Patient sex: F
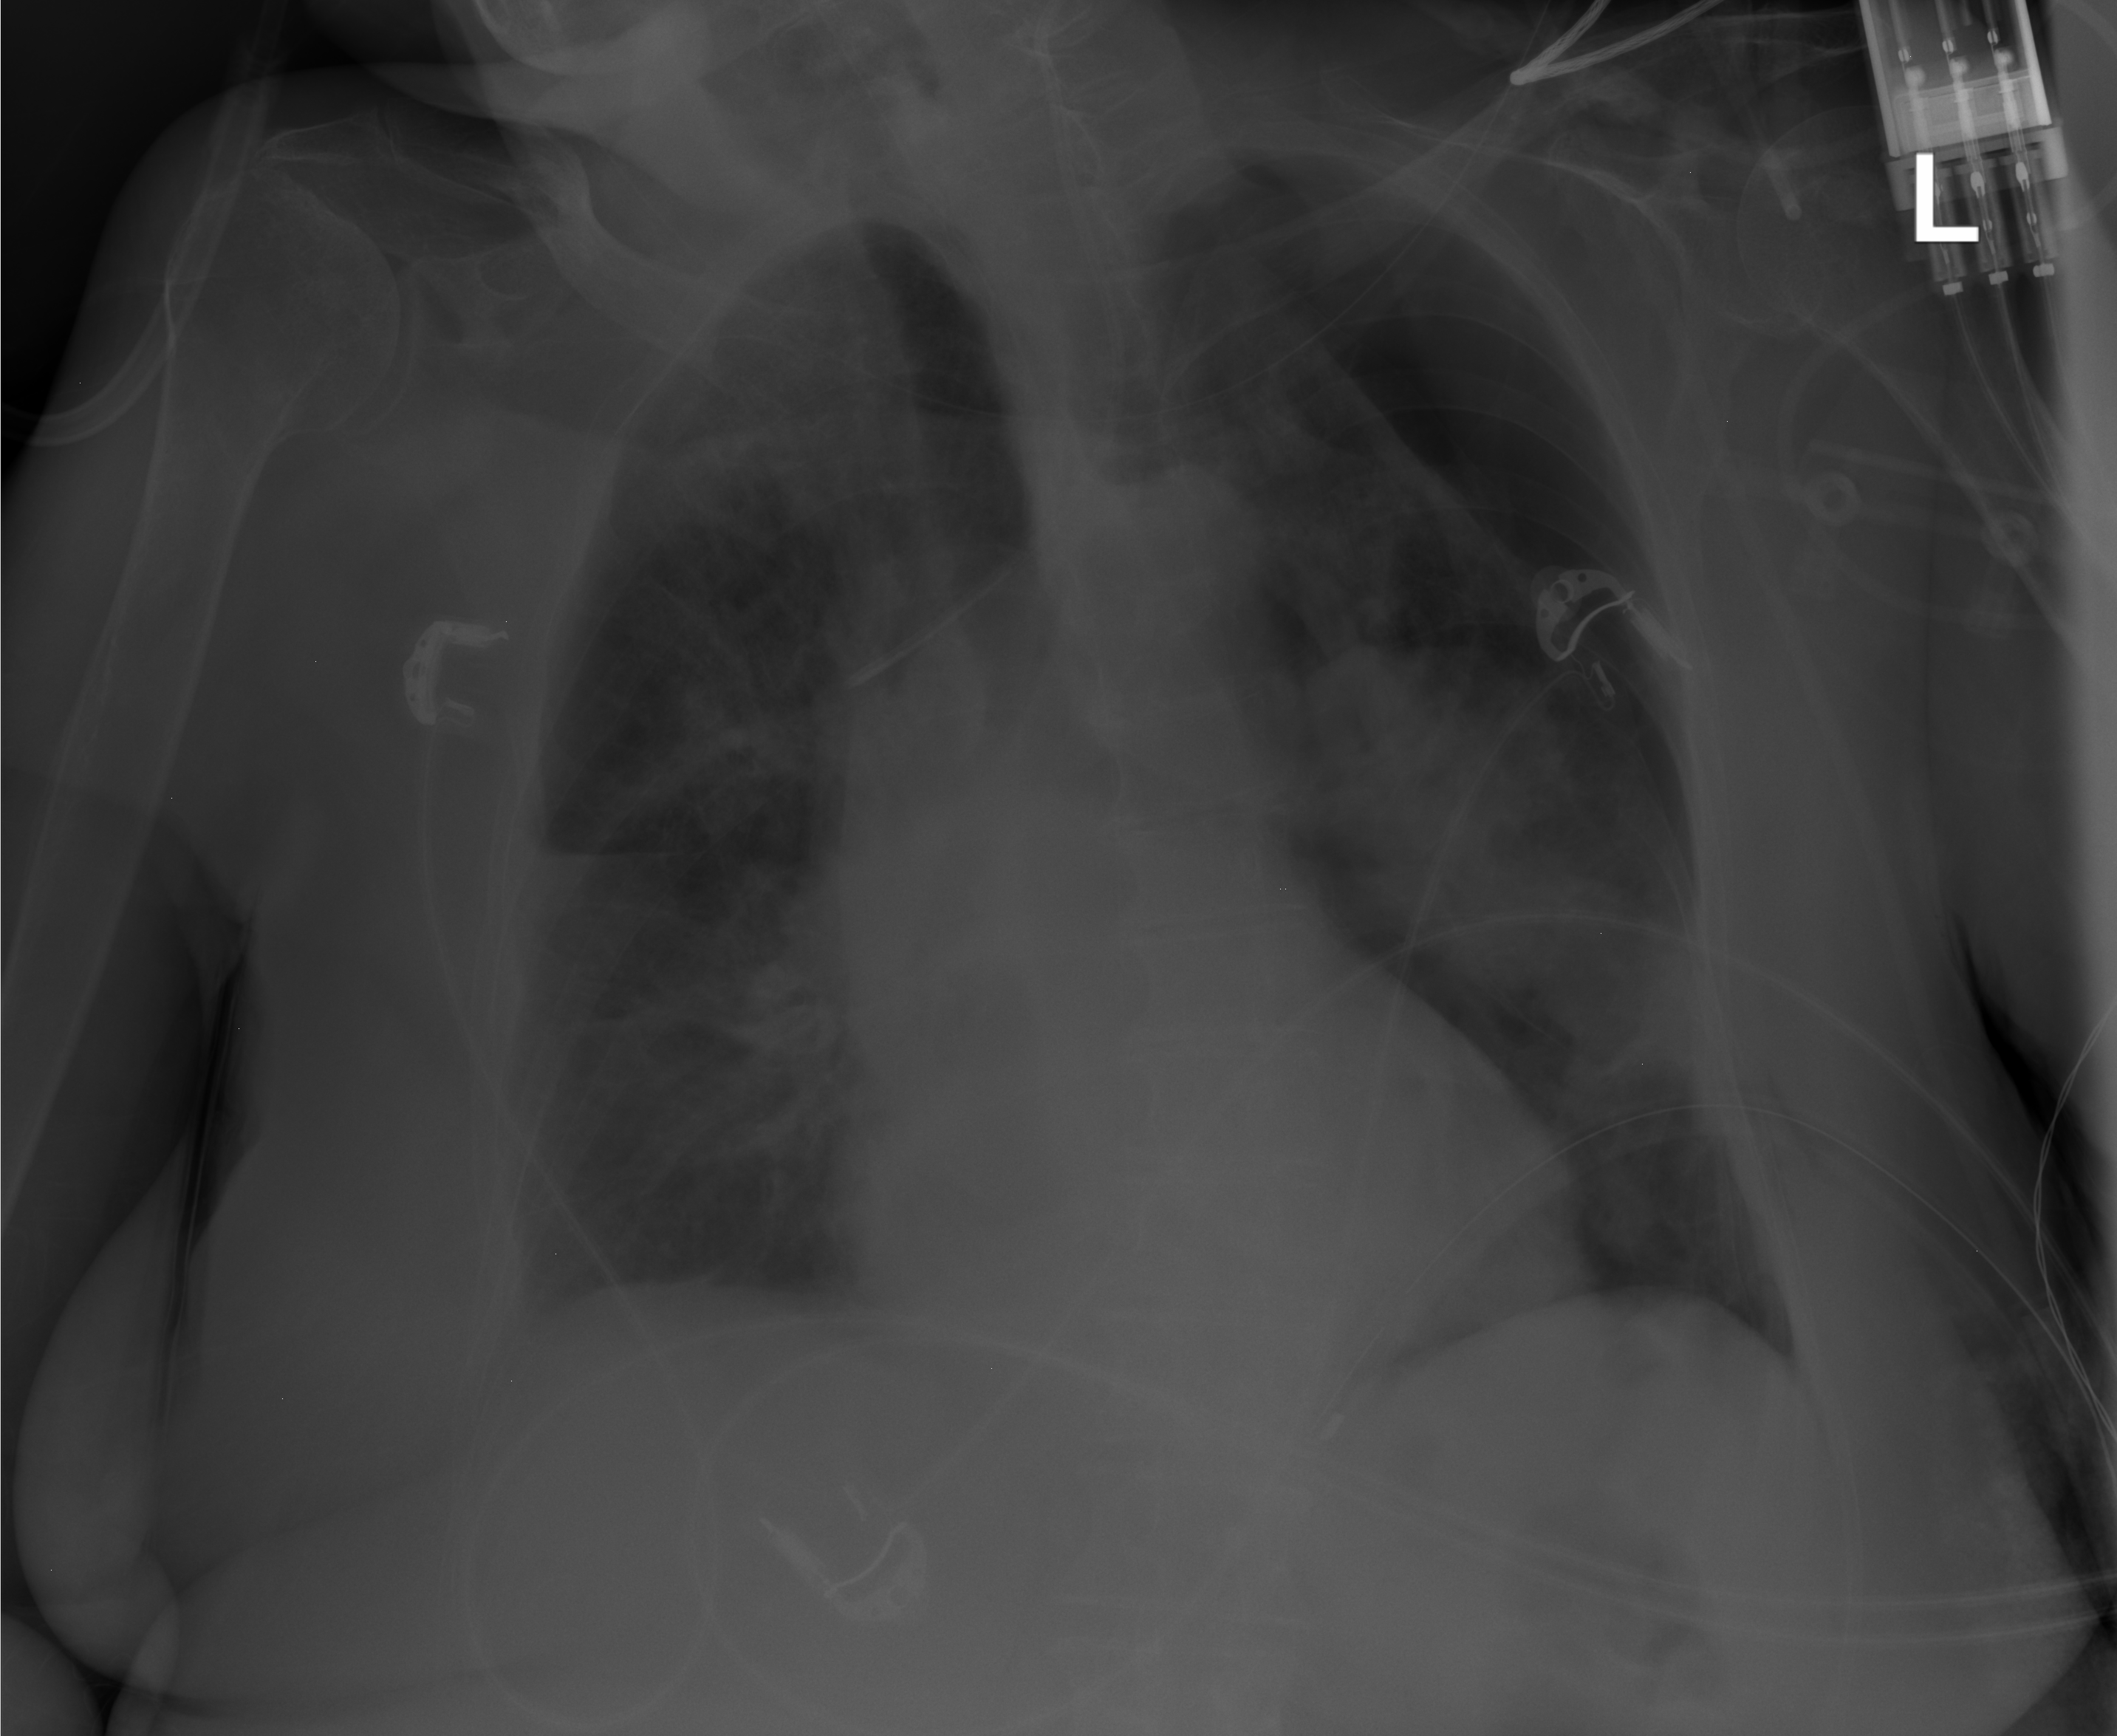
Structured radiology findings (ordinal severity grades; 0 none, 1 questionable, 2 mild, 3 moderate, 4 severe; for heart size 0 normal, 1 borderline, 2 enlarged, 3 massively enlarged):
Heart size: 0
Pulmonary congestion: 2
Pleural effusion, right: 0
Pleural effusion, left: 1
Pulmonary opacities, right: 3
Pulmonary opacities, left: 3
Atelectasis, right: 2
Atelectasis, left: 3